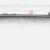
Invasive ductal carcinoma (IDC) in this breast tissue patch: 0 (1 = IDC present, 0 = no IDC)